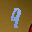
Label: 9